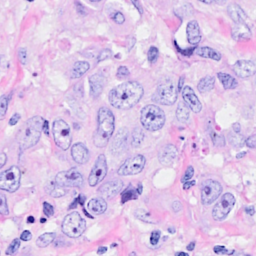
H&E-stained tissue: Breast